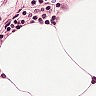
Metastatic tissue present: no